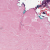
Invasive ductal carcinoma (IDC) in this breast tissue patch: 0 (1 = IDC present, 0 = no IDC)